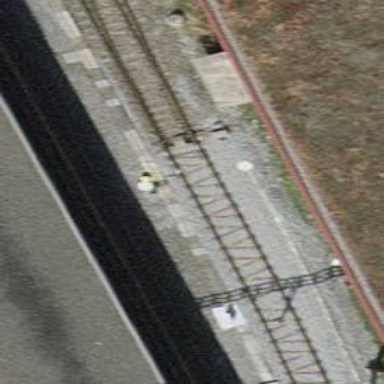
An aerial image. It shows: Railway switch.